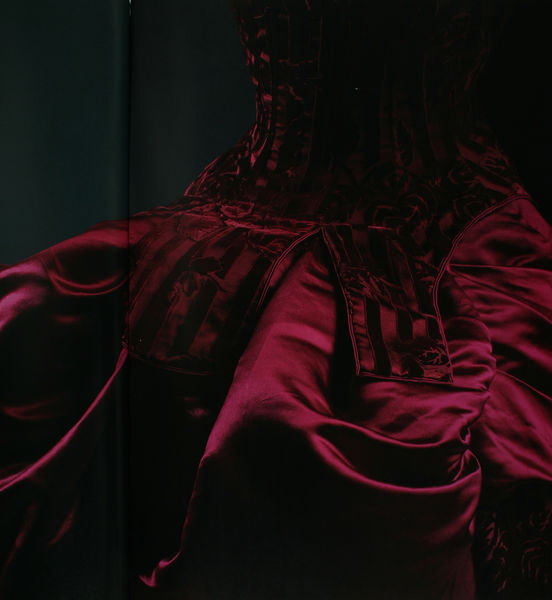
Titel: Empfangskleid (Detail)
Künstler: Charles Frederick Worth
Standort: Kyoto (Japan)
Institution: Kyoto Costume Institute
Schlagwörter: dunkel, schatten, ausschnitt, blumen, frau, grau, hintergrund, kleid, licht, schwarz, dame, rot, mode, muster, rock, barock, falten, kleidung, kragen, samt, gewand, stickerei, stoff, borte, rokoko, schön, seide, taille, japan, mieder, lila, violett, kissen, falte, weiblich, detail, schmal, glanz, dunkelrot, verzierung, gestreift, streifen, robe, edel, erotik, naht, raffung, reflexion, abendkleid, satin, foto, eng, schnitt, brokat, damast, bekleidung, photo, hüfte, tageskleid, korsett, bordeau, besatz, chiaroscuro, weinrot, gerafft, weich, bänder, textil, wurf, fotographie, ensemble, korsage, purpur, rubin, raffungen, nähte, magenta, burgund, kyoto, opulent, seidig, blutrot, kyotot, gerüscht, rubinrot, seid, geraft, erotik#, anziehem